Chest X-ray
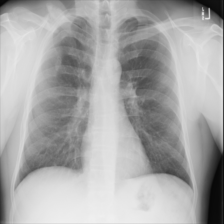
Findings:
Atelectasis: negative
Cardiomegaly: negative
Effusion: negative
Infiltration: negative
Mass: negative
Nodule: negative
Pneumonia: negative
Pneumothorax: negative
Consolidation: negative
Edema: negative
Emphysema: negative
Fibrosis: negative
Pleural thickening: negative
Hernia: negative